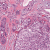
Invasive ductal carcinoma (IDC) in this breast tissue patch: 1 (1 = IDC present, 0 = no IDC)